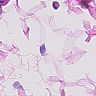
Metastatic tissue present: no